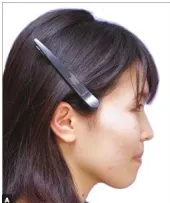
Posttreatment records (at 24 years and 2 months of age):. Extraoral, and ,intraoral photographs.
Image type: medical_photograph (oral_photograph)